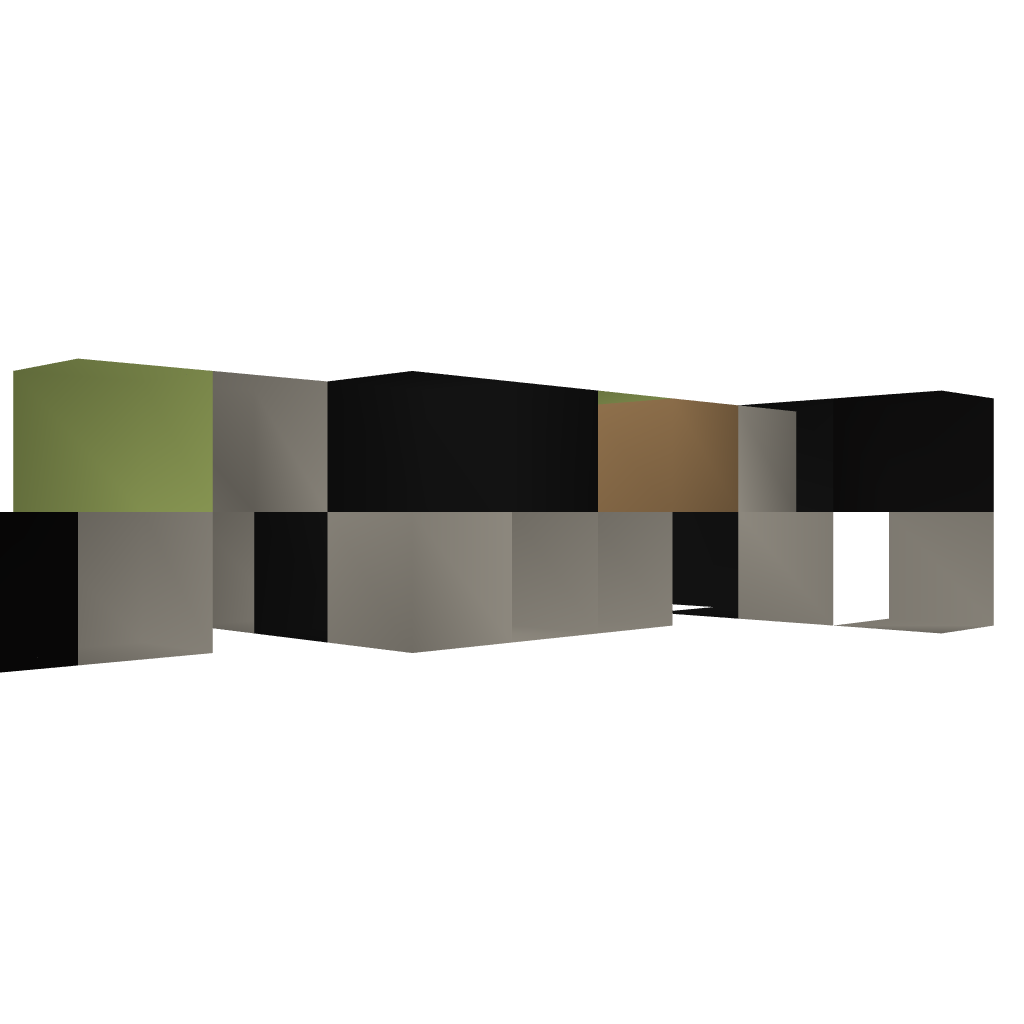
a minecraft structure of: No Night Device